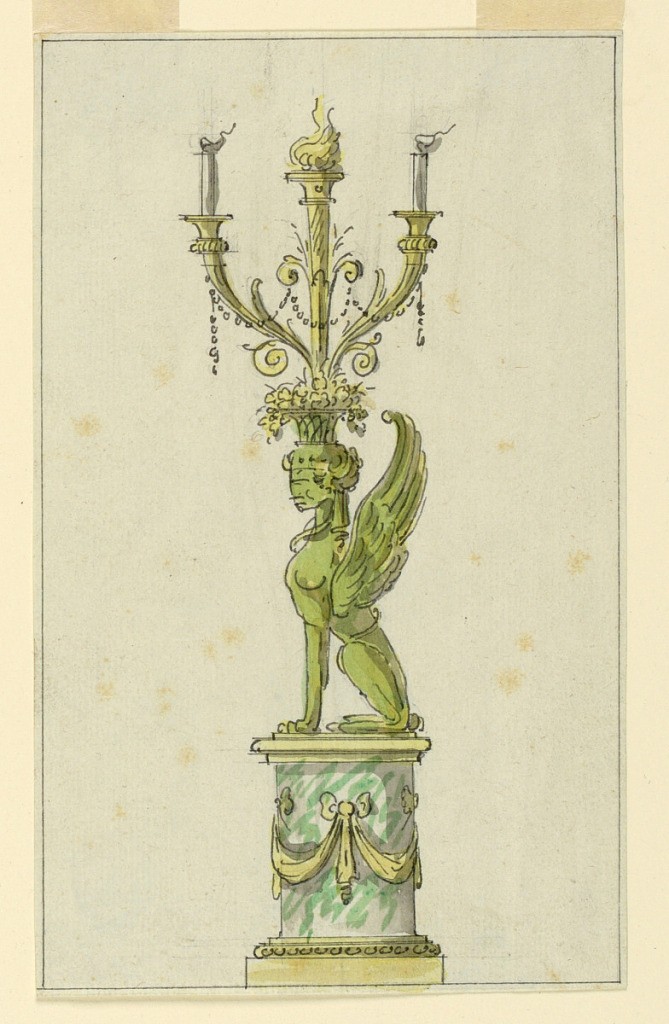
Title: Drawing for a candelabrum
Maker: Jean-Louis Prieur the Younger, French, 1759 – 1795
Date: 1780–90
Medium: Ren and ink, brush and water color, pencil on paper
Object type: drawing
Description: Design for a marble and bronze candelabrum.  On a marble pedestal with bronze swag decoration is mounted a sphinx, seated facing left in profile.  On the head of the figure a basket of flowers form which springs a torch and a two branched candelabrum.